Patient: sex F, age 67
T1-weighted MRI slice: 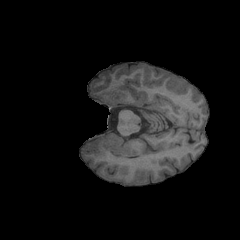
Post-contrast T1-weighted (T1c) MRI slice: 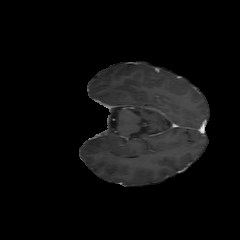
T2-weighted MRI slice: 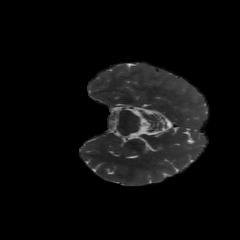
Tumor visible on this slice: no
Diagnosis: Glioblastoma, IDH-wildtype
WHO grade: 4